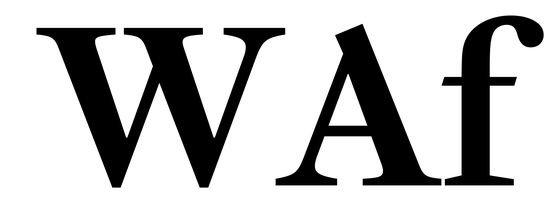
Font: LibreCaslonText_SemiBold